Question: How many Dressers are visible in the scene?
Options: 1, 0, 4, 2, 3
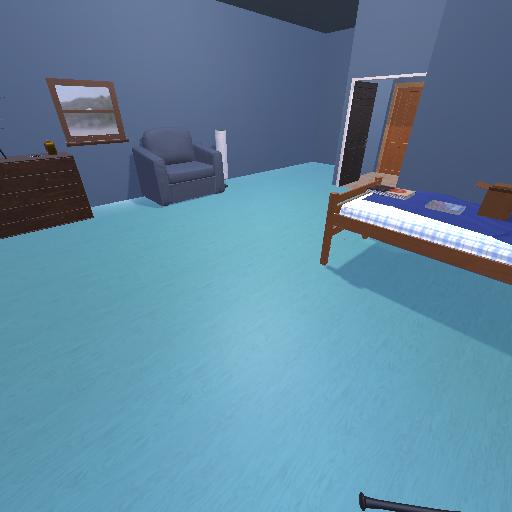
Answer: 1